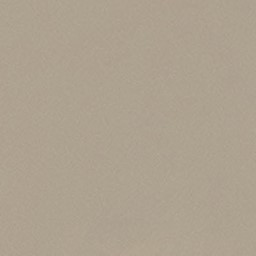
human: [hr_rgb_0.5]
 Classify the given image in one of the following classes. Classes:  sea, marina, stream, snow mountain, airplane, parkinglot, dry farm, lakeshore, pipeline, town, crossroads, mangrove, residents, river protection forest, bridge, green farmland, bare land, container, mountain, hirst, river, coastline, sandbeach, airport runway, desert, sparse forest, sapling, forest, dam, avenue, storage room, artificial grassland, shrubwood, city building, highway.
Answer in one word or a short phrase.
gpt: desert